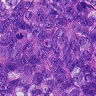
Metastatic tissue present: yes